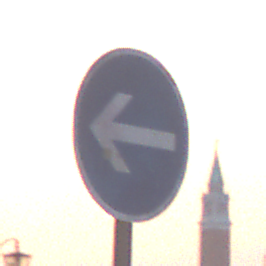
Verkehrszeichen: VorgeschriebeneFahrtrichtungHierLinks
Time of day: SunriseSunset
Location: Outdoor (Urban)
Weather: Clear
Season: NotSpecified
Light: Natural